Field crop: maize
Growth stage: 2
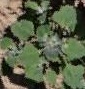
Species: chenopodium